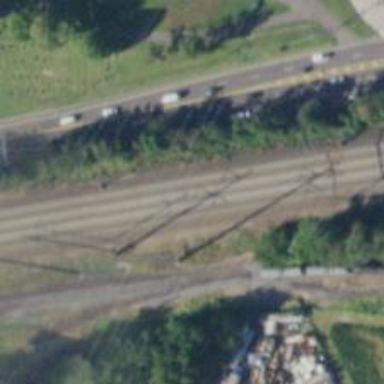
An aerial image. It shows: Railway with electrified contact lines.